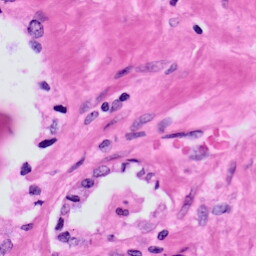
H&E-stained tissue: Prostate